Question: As you can see below my MVC site contain _ViewStart.cshtml file in the root of my Views folder that use the _Layout.cshtml from Shared folder for sharing the layout of Header and Footer. But the Main Content is different for each page.

But now I have same Main Content layout for my Category folder pages. So my question is, how can I use another updated _Layout and _ViewStart files for Category folder pages that also use the Header and Footer by my _Layout.cshtml and _ViewStart.cshtml files or I need to specify the same Section for each page in Category folder? I want to use something like _ViewStart.cshtml file in the Root of Category folder that can share Main Content layout for Category pages.
Perhaps it seems a bit confusing, but I hope you can understand what I'm trying to ask.
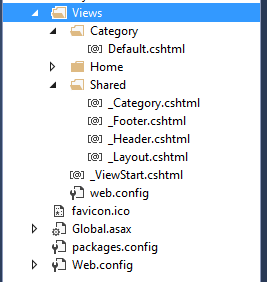
Answer: You make a _CategoryLayout.cshtml within the category folder and put the following in the category page(s):
> @{
Layout = "~/Views/Category/_CategoryLayout.cshtml";
}
Then you can use this layout to add footers and headers to your page, in turn this layout page (_CategoryLayout) can have its own layout. So you can add the following code in that layout:
> @{
Layout = "~/Views/Shared/_Layout.cshtml";
}
This way it makes use of both layouts. You can ofcourse get more out of it by applying the right Sections, don't forget to fill a section in the page itself you need to define the section in every layer of layout till you display it. So if you for example have a CSS section which you want to use in the category page, you also would need to define it in the categorylayout.